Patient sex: F
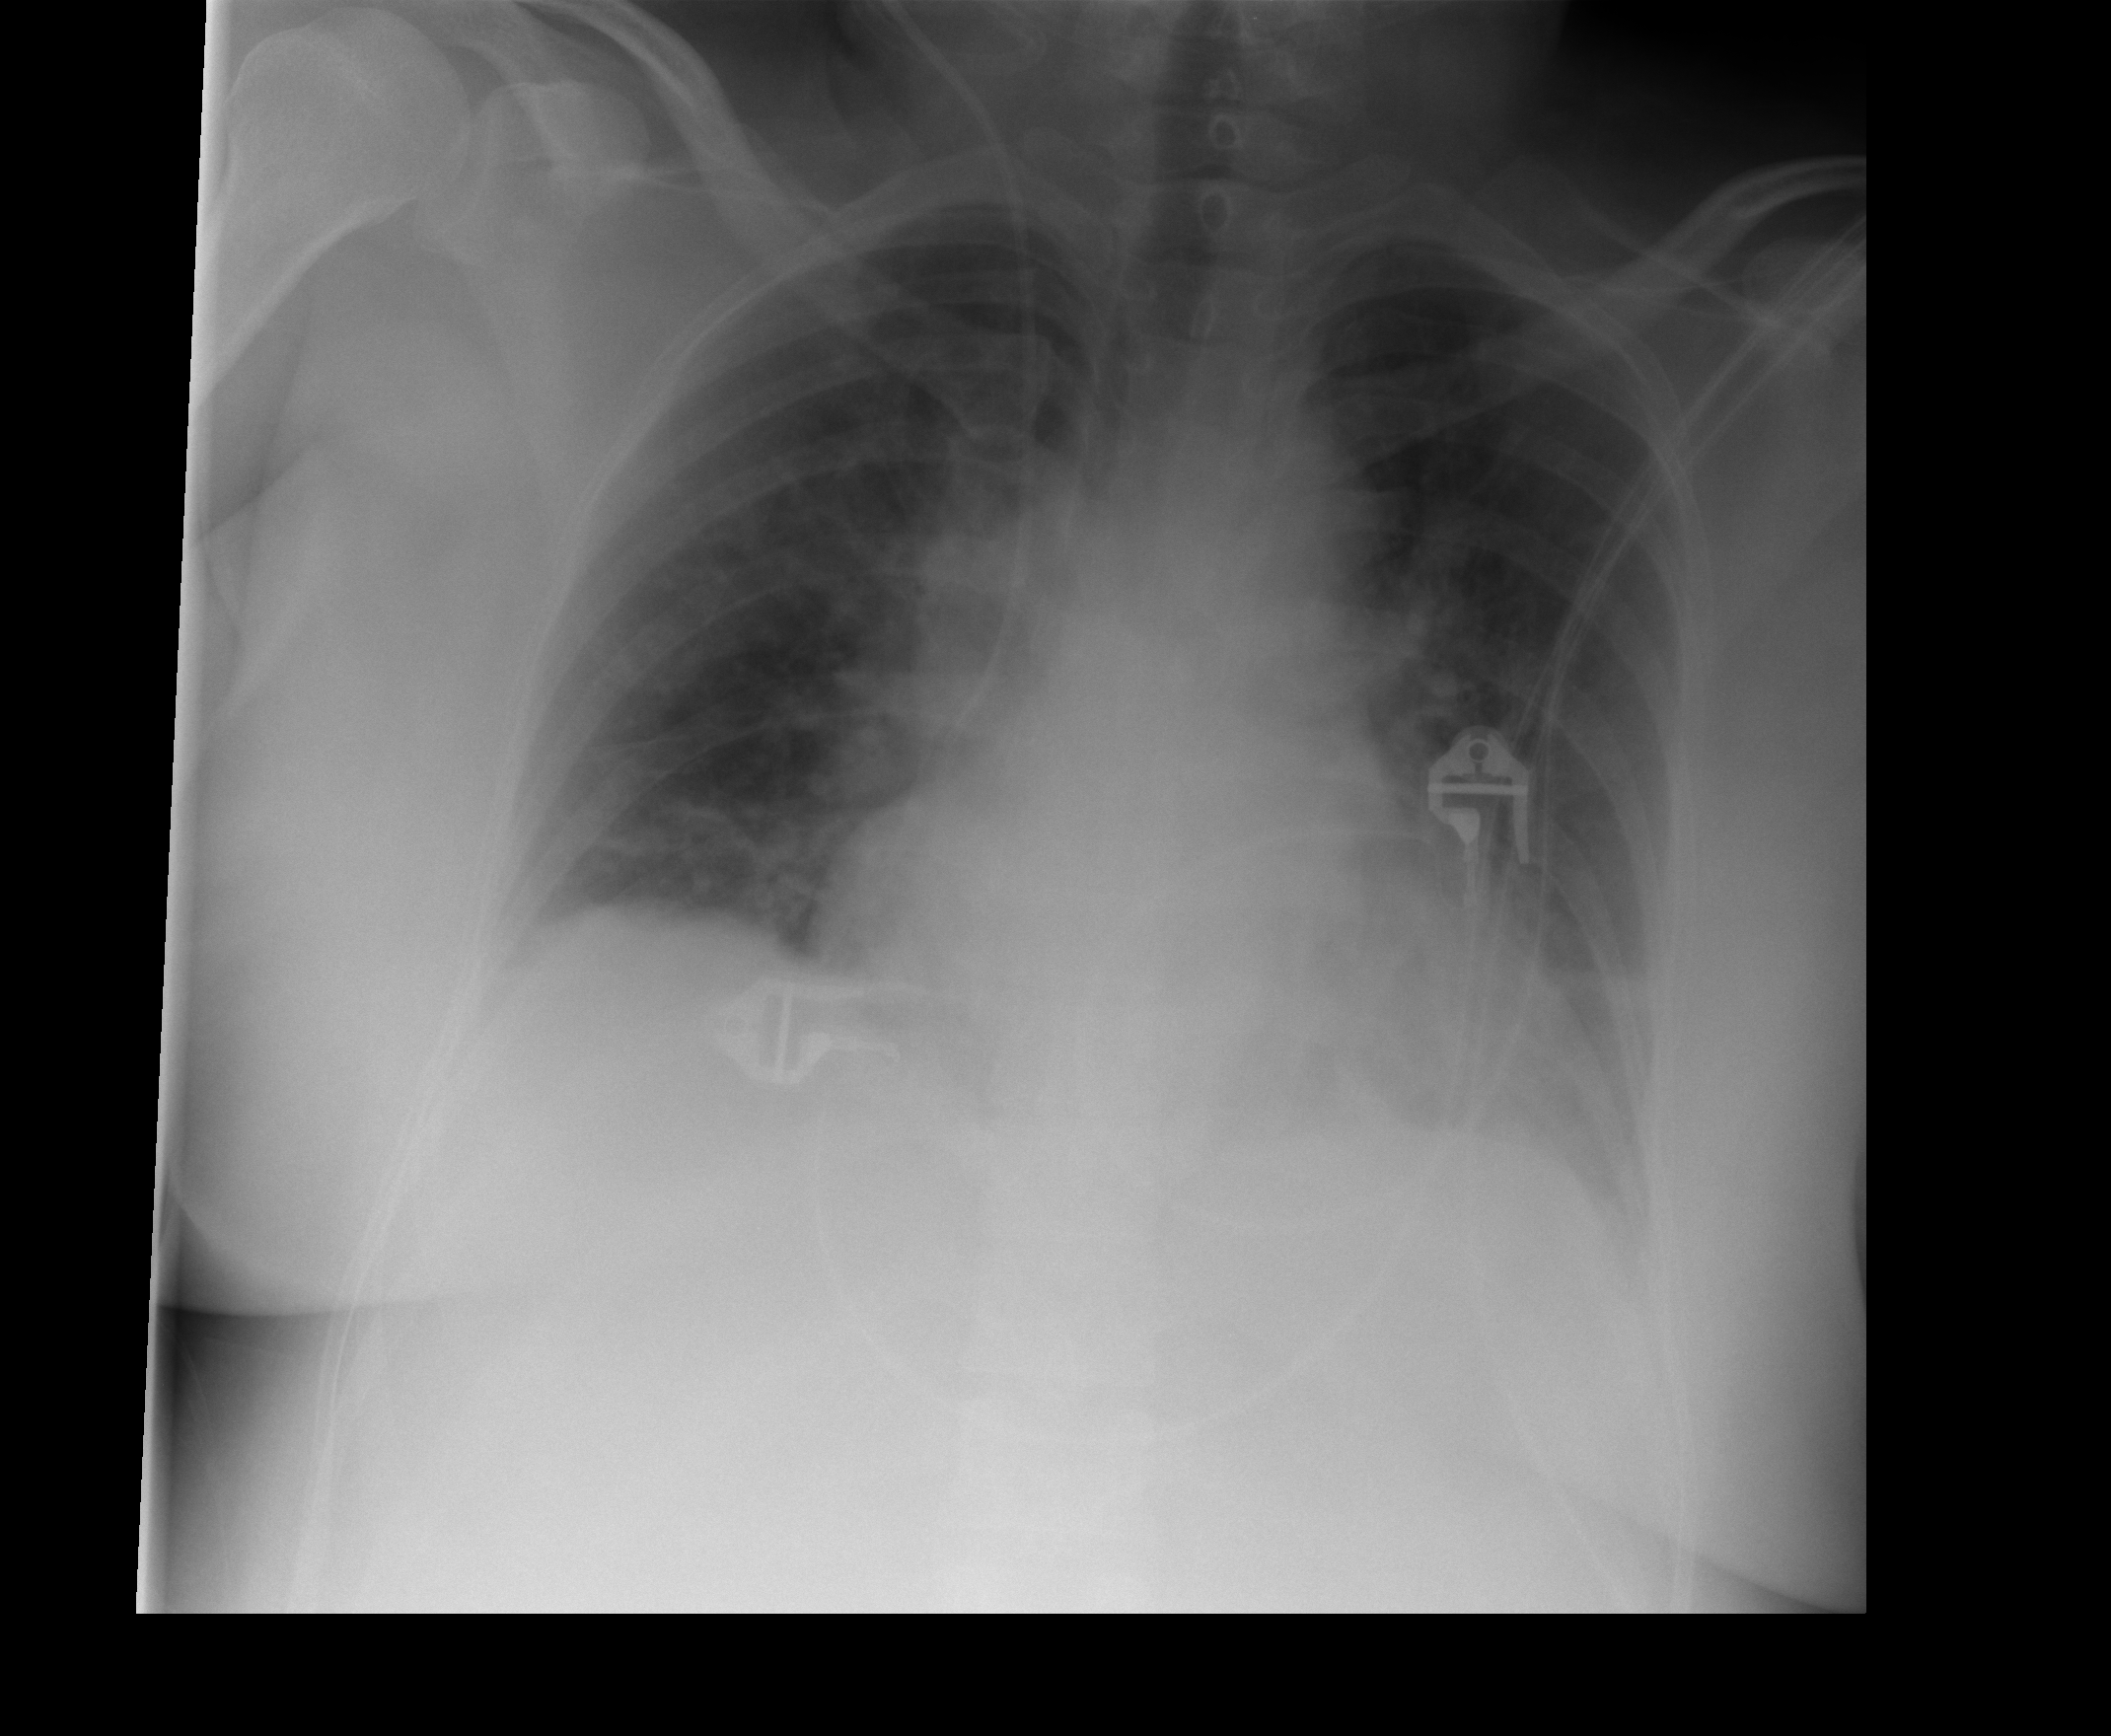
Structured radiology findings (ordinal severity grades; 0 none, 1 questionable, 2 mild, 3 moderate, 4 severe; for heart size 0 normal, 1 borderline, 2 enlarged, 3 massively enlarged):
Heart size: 2
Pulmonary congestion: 2
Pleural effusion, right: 0
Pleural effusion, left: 0
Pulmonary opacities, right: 0
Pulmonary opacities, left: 0
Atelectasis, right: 0
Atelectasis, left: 0